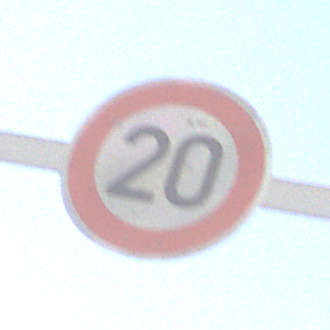
Verkehrszeichen: Geschwindigkeit20
Umgebung: Outdoor, Nature
Tageszeit: Midday
Wetter: Clear
Licht: Natural
Jahreszeit: NotSpecified
Kontrast: HighContrast